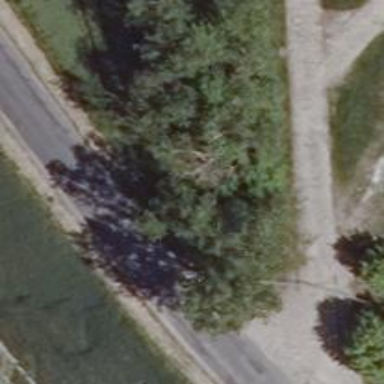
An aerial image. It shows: Row of trees in natural setting.